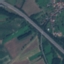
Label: Highway